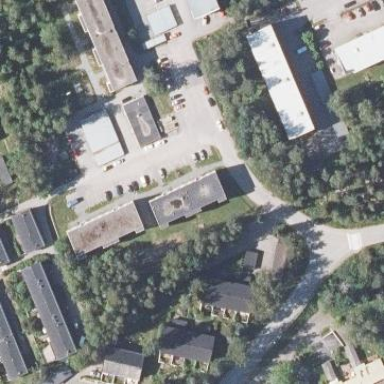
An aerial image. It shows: Parking area.